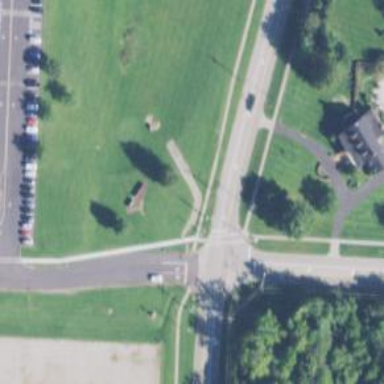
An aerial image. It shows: Marked crossing on footway.